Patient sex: M
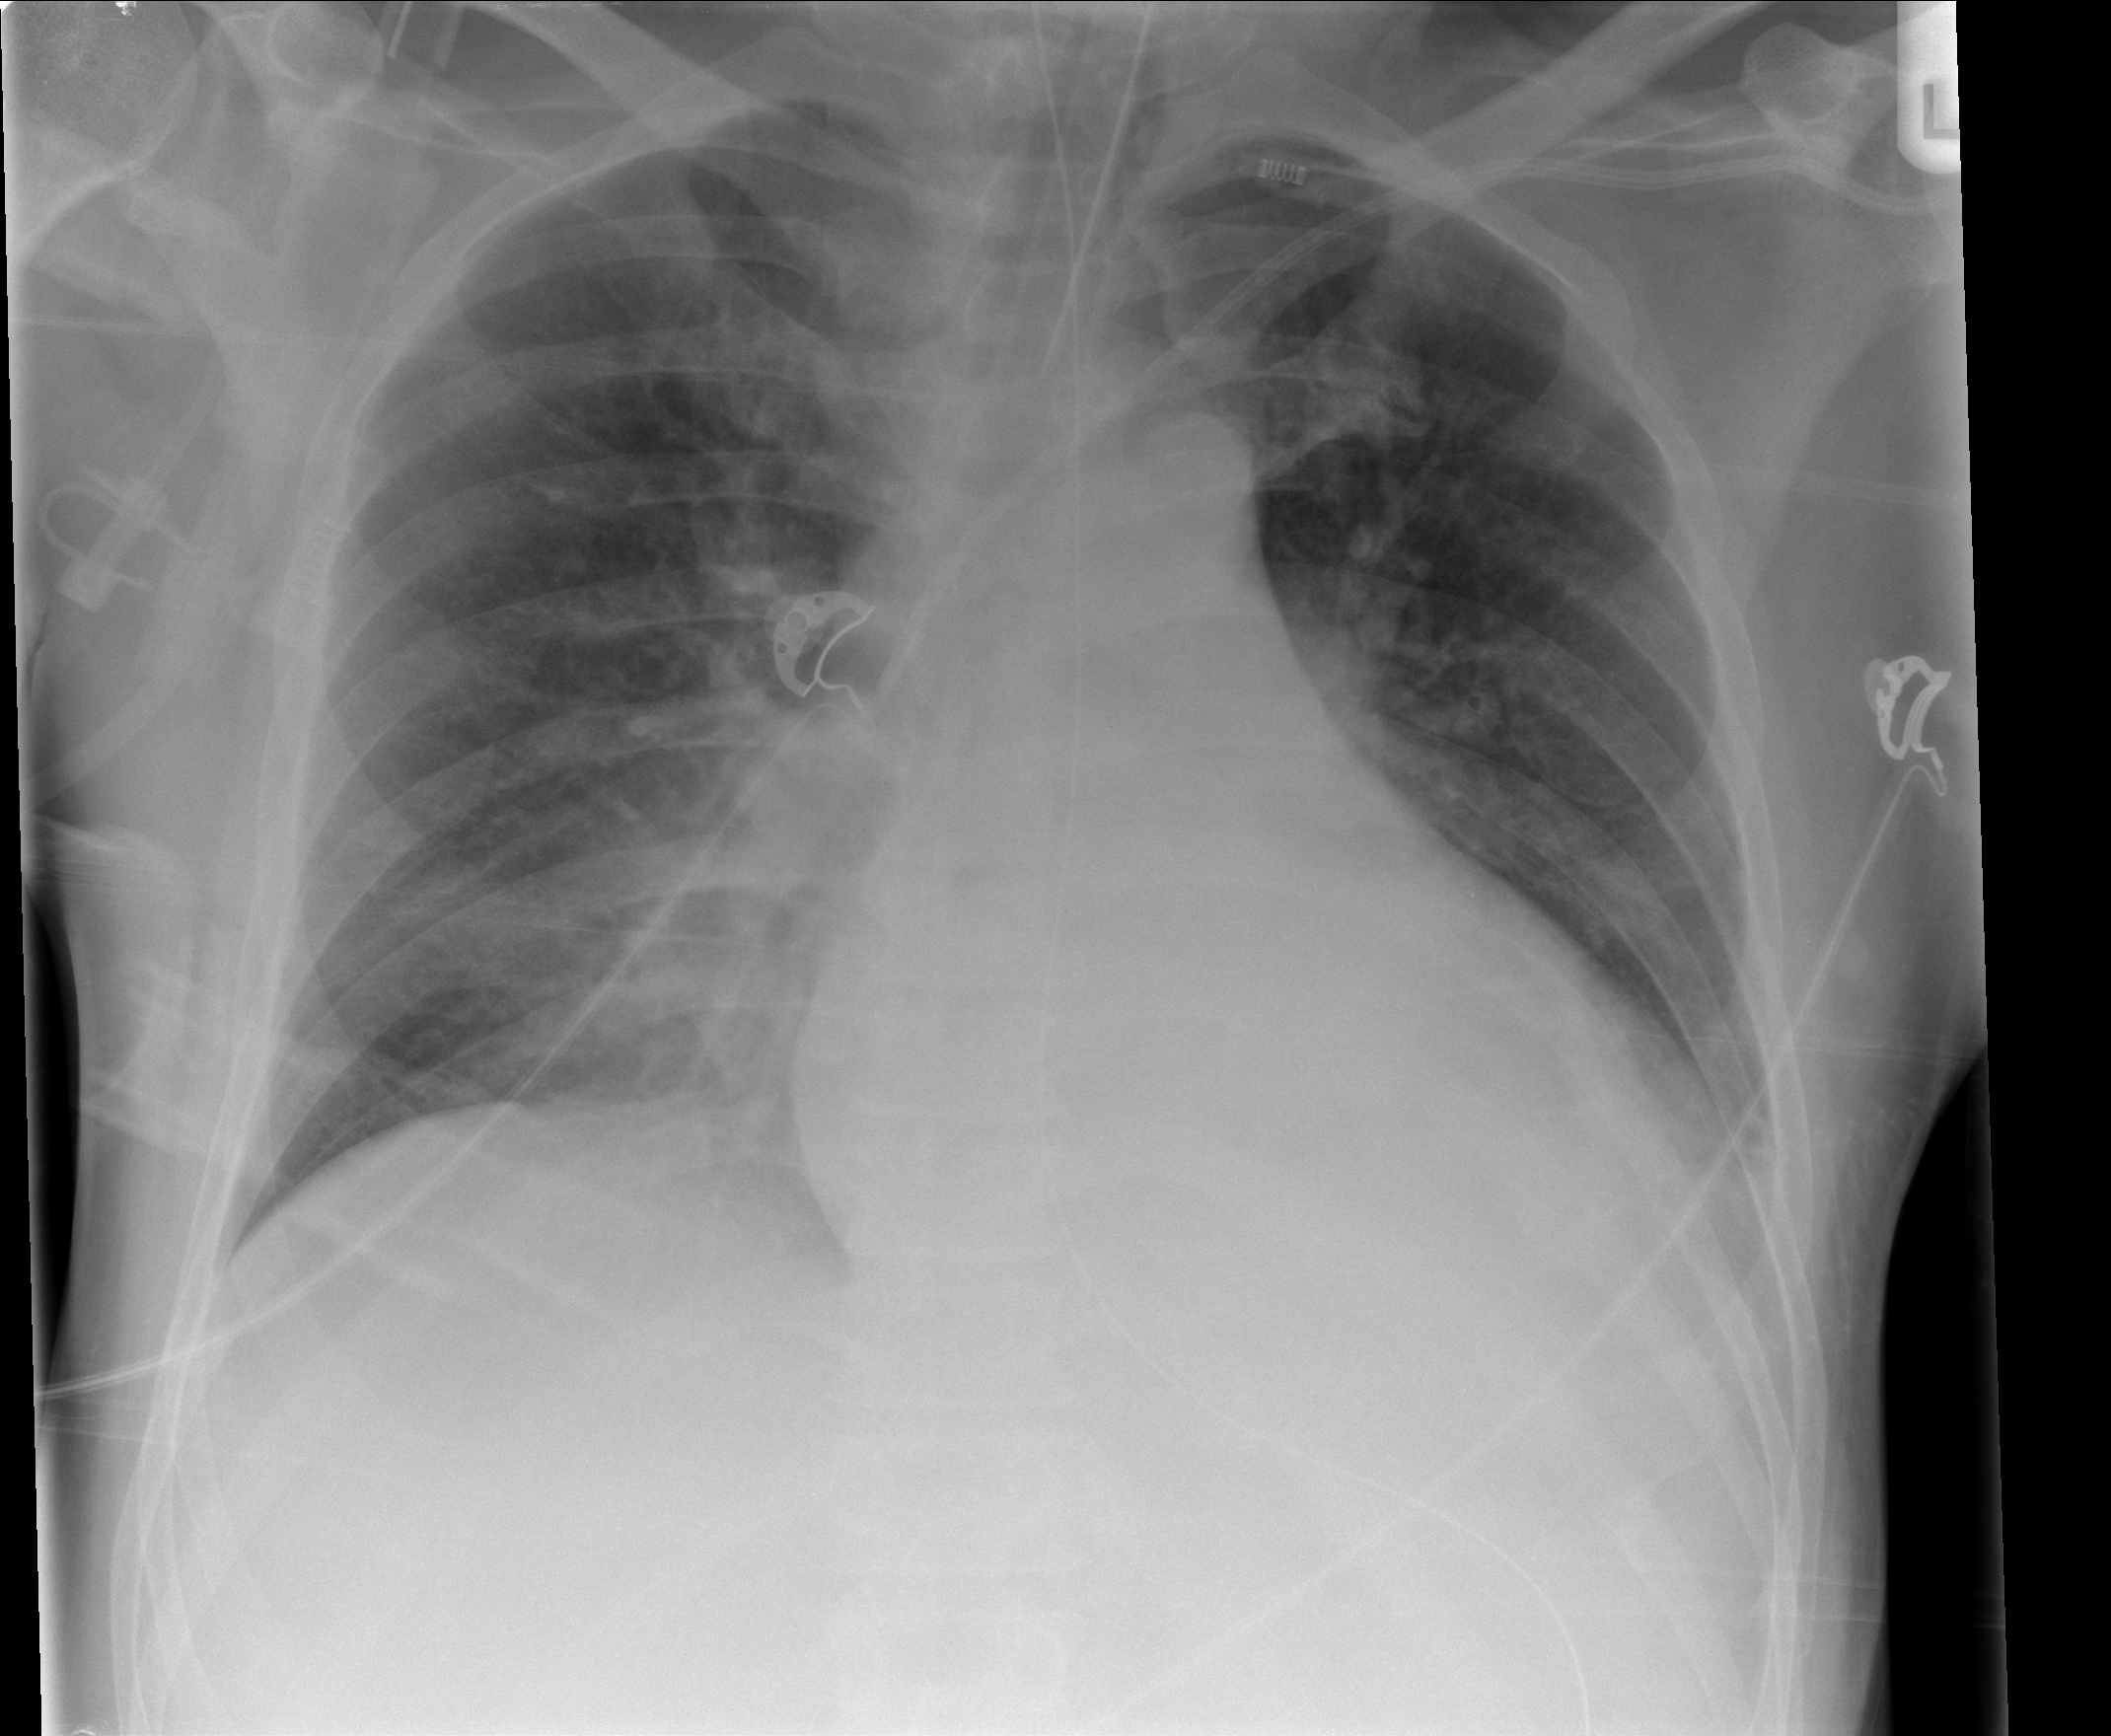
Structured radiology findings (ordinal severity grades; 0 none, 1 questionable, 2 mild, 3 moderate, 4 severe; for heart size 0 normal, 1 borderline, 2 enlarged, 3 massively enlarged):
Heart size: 2
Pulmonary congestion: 2
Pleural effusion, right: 0
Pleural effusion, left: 1
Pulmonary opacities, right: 0
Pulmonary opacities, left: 0
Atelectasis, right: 2
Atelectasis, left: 1